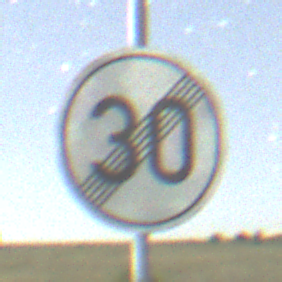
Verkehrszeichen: EndeGeschwindigkeit30
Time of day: Night
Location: Outdoor (Nature)
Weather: Clear
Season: NotSpecified
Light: Natural